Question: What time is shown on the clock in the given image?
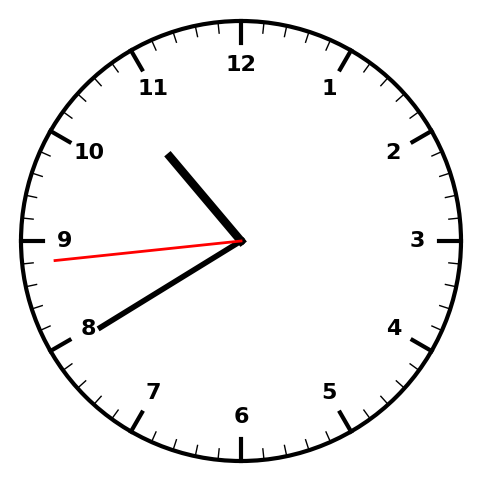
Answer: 10:39:44